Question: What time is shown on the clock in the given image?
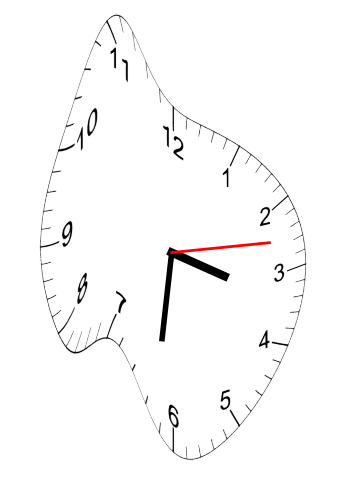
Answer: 03:31:13